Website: macys
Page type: payment
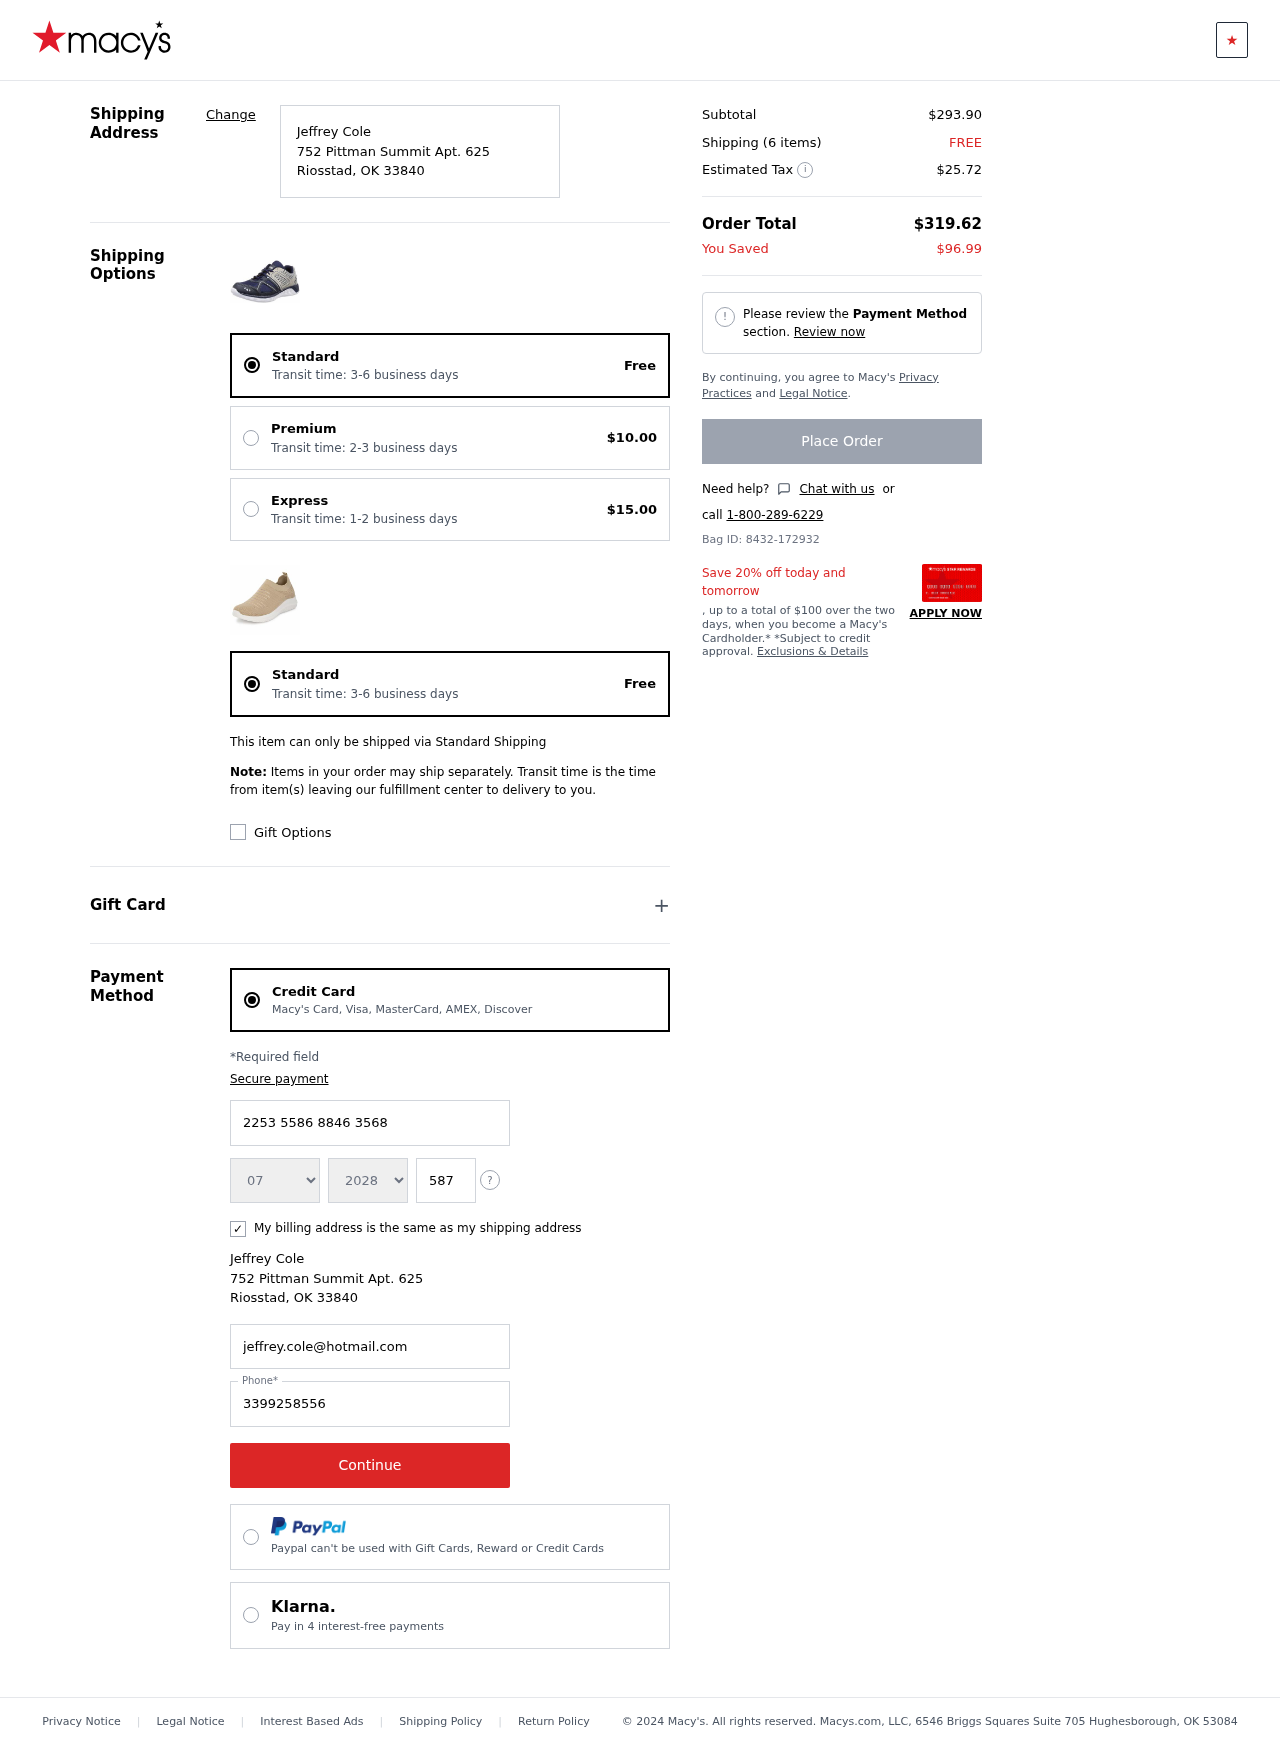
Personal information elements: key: PII_CARD_CVV
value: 587
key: PII_CARD_EXPIRY_MONTH
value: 07
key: PII_CARD_EXPIRY_YEAR
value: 28
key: PII_CARD_NUMBER
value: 2253 5586 8846 3568
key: PII_CITY
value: Riosstad
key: PII_EMAIL
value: jeffrey.cole@hotmail.com
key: PII_FULLNAME
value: Jeffrey Cole
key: PII_PHONE
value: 3399258556
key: PII_POSTCODE
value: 33840
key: PII_STATE_ABBR
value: OK
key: PII_STREET
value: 752 Pittman Summit Apt. 625
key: PII_FULLNAME2
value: Jeffrey Cole
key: PII_STREET2
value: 752 Pittman Summit Apt. 625
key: PII_CITY2
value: Riosstad
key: PII_STATE_ABBR2
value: OK
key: PII_POSTCODE2
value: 33840
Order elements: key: ORDER_DELIVERY_DATE
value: Transit time: 3-6 business days
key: ORDER_SHIPPING_STANDARD
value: Free
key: ORDER_SHIPPING_PREMIUM
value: $10.00
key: ORDER_SHIPPING_EXPRESS
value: $15.00
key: ORDER_DELIVERY_DATE2
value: Transit time: 3-6 business days
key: ORDER_SHIPPING_STANDARD2
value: Free
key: ORDER_SUBTOTAL
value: $293.90
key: ORDER_NUM_ITEMS
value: Shipping (6 items)
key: ORDER_SHIPPING_COST
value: FREE
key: ORDER_TAX
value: $25.72
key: ORDER_TOTAL
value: $319.62
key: ORDER_SAVINGS
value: $96.99
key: ORDER_ID
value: Bag ID: 8432-172932